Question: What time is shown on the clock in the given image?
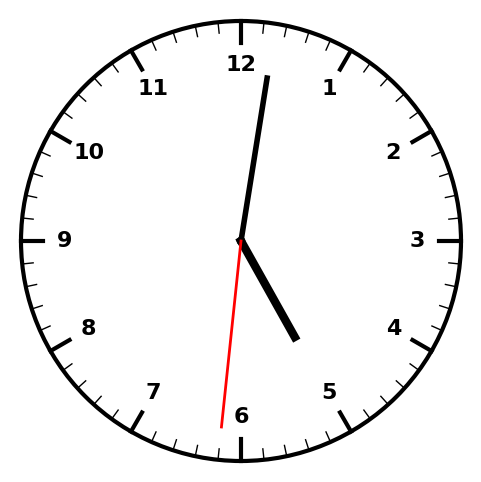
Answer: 05:01:31